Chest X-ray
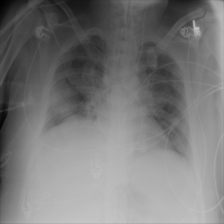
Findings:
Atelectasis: negative
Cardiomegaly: negative
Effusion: negative
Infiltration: positive
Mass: negative
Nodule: negative
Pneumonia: negative
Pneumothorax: negative
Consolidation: negative
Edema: negative
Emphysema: negative
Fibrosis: negative
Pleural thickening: negative
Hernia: negative